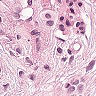
Metastatic tissue present: yes